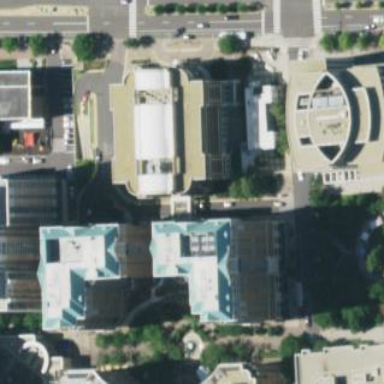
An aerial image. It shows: Office building.